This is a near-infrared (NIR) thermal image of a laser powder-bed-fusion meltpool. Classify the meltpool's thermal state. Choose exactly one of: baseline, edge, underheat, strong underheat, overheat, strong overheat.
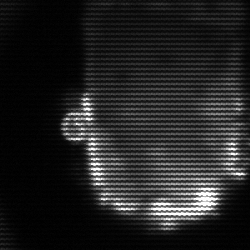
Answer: baseline